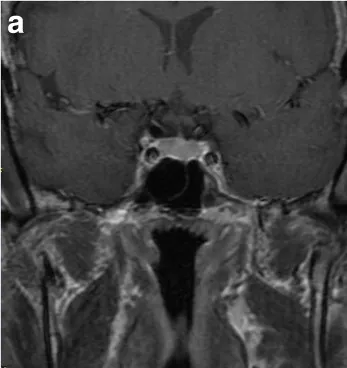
Pituitary MRI Coronal View. A; Coronal view.
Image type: radiology (mri)